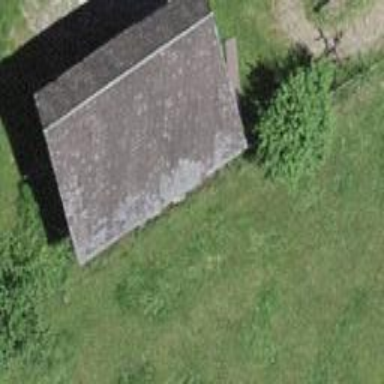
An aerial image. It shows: Rural barn.